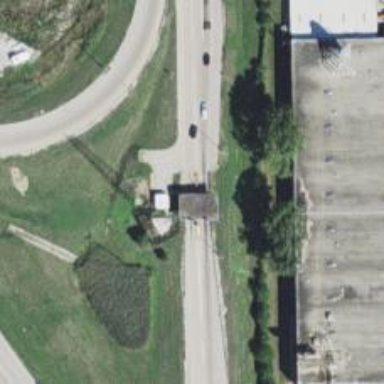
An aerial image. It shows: Toll gantry on the road.